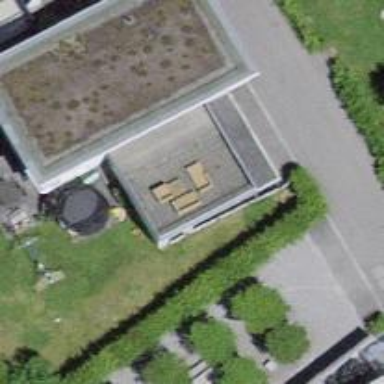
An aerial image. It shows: Flat roof on top of building.